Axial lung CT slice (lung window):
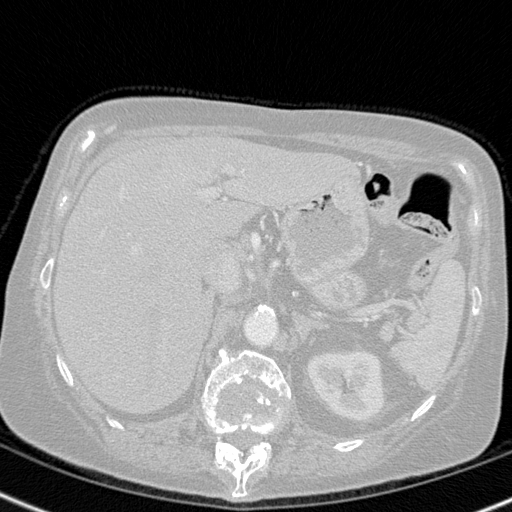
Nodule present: no